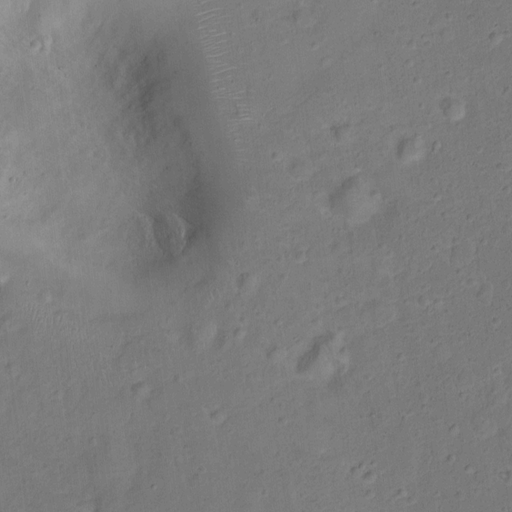
Classes present: Background